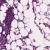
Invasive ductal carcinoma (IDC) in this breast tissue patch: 1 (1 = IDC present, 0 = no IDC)